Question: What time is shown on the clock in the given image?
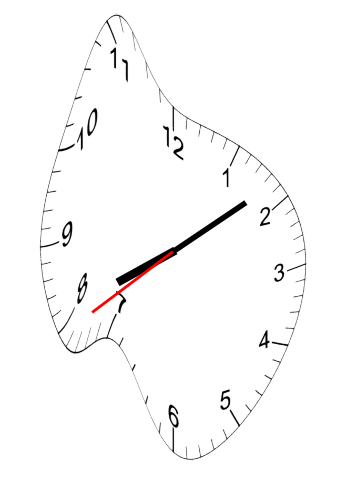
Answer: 08:08:39